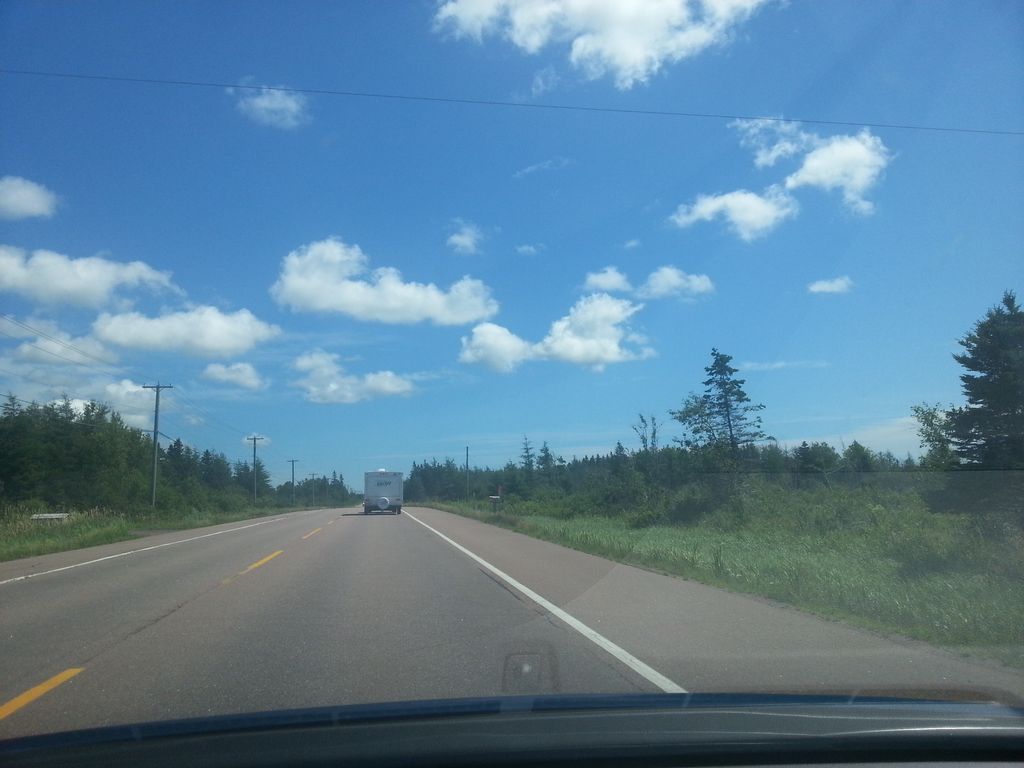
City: charlottetown